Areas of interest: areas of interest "Comprehensive Gymnasium"
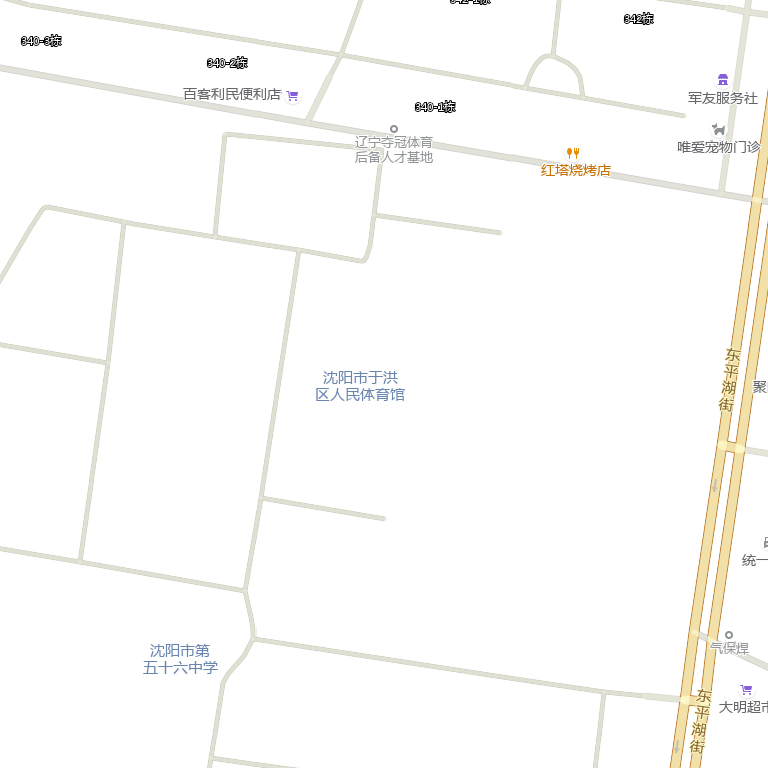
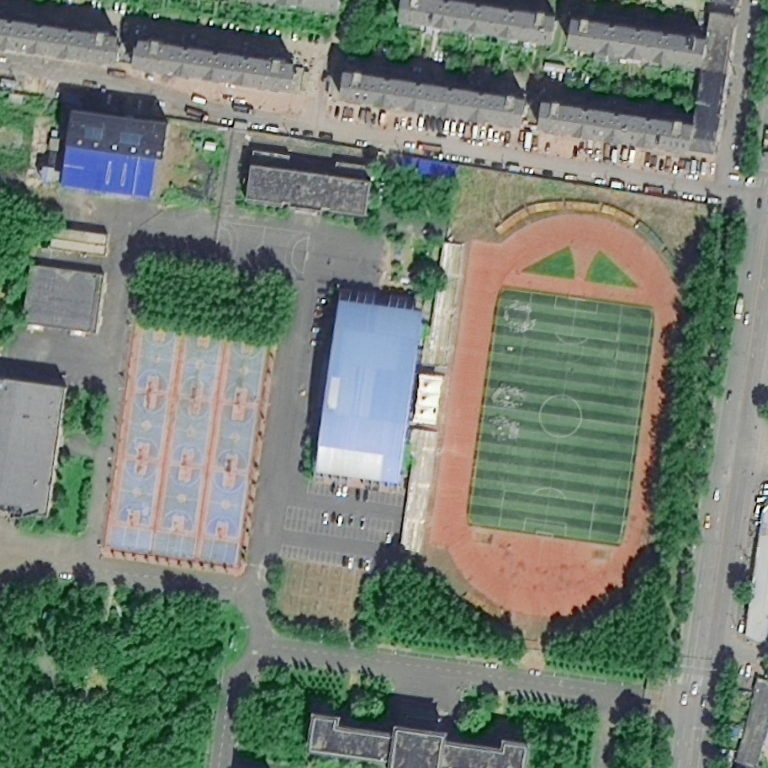